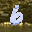
Label: 6